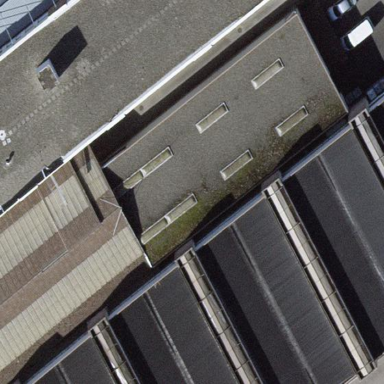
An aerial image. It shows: Part of building with flat gray roof.